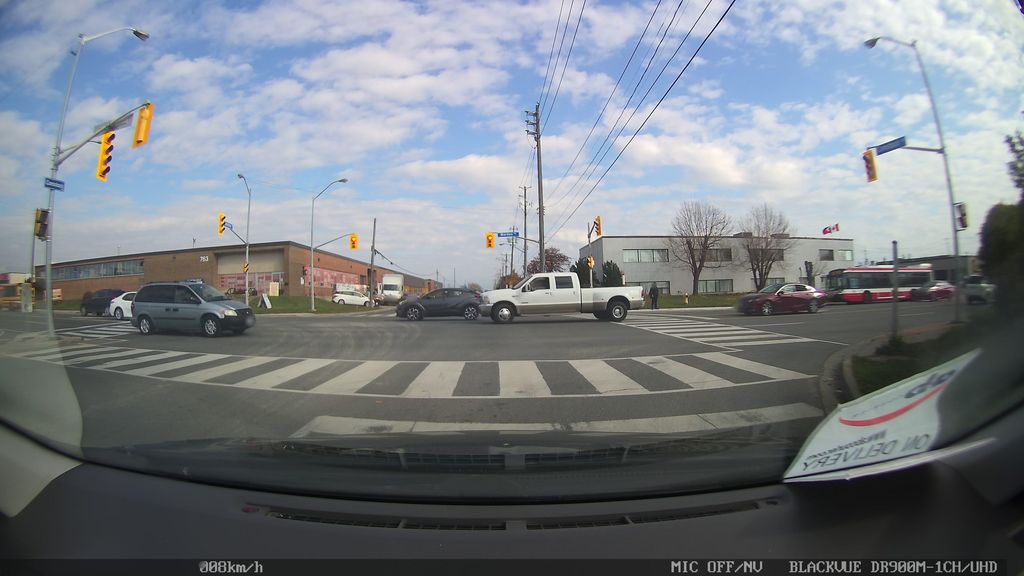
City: toronto